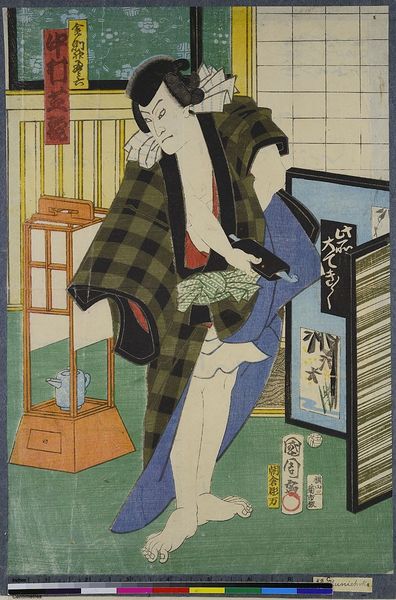
Titel: Der Schauspieler Nakamura Shikan IV als Kongojin Joroku
Künstler: Toyohara Kunichika
Standort: Hamburg
Institution: Museum für Kunst und Gewerbe Hamburg
Schlagwörter: theater, holzschnitt, druckgraphik, druckgrafik, teekanne, zeit, samowar, schauspieler, farbholzschnitt, schauspielerin, kabuki, edo, reproduktionen, druckerzeugnisse, theateraufführung, ukiyo